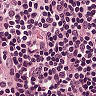
Metastatic tissue present: no